Question: Sorry for beginning a noob but how do are do this with a small Activity/box where you can still see the background like in the image below. Are there any examples? Any help would be awesome. Thanks

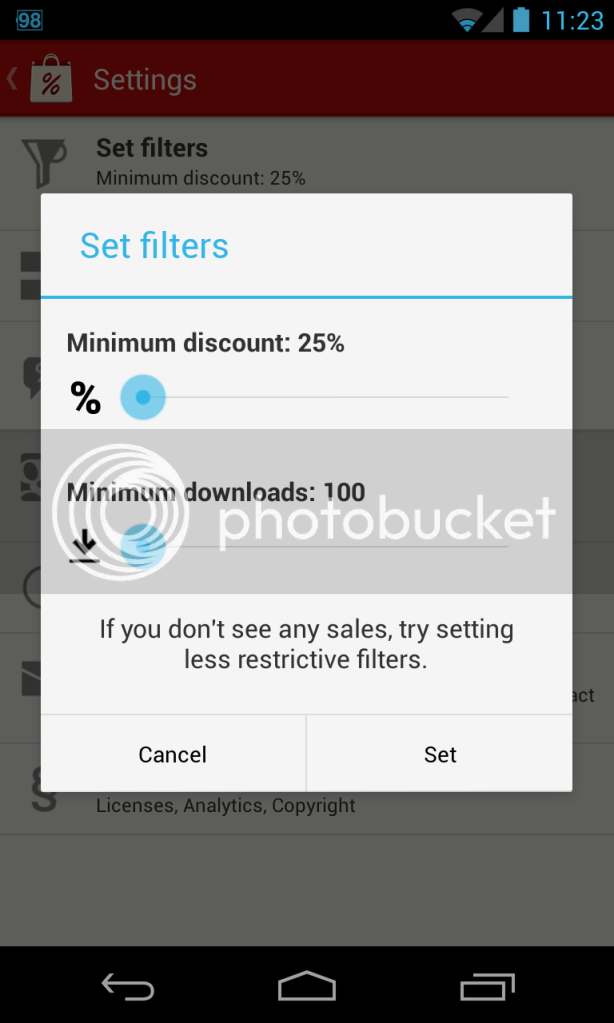
Answer: This is a
<URL>
> A dialog is a small window that prompts the user to make a decision or enter additional information. A dialog does not fill the screen and is normally used for modal events that require users to take an action before they can proceed.